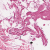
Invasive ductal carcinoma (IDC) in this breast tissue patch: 0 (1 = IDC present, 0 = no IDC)